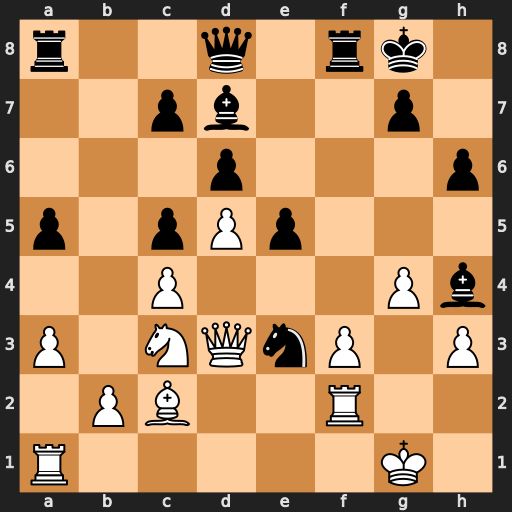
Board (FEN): r2q1rk1/2pb2p1/3p3p/p1pPp3/2P3Pb/P1NQnP1P/1PB2R2/R5K1
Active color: w
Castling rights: -
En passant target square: -
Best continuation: Qh7+ Kf7 Bg6+ Kf6 Ne4+ Ke7 Qxg7+ Rf7 Qxf7#